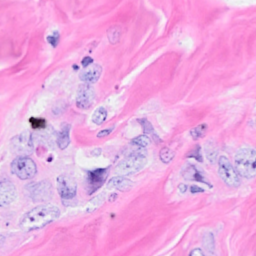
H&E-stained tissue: Breast